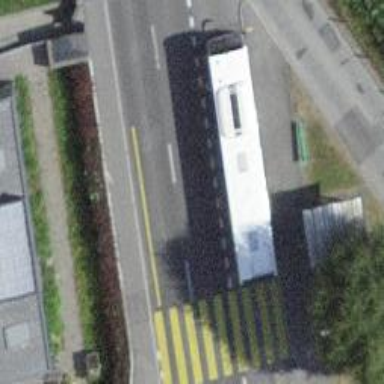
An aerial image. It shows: Asphalt platform for public transport.